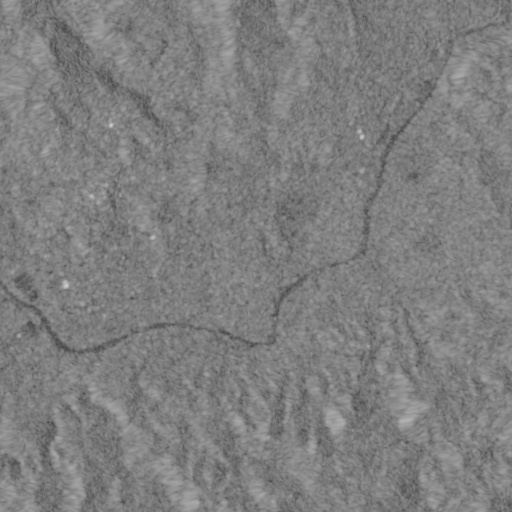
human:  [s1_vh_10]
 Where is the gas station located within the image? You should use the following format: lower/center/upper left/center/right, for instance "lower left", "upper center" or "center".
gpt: The gas station is located in the center of the image.
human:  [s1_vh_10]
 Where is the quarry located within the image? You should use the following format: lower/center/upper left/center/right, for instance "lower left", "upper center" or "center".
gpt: There is no quarry in the image.

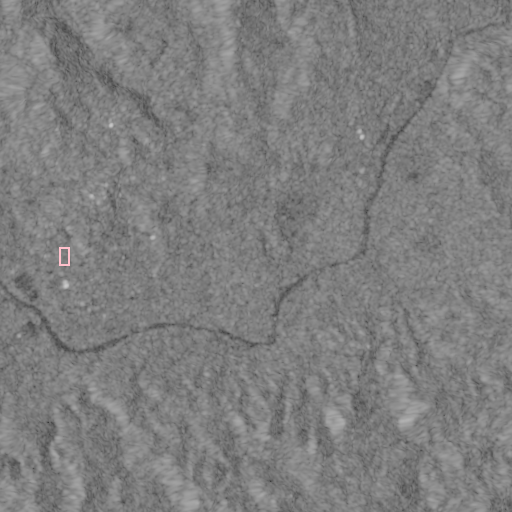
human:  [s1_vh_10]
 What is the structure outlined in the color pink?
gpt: The structure outlined in pink is a park.
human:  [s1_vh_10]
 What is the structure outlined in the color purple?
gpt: There is no purple outline.